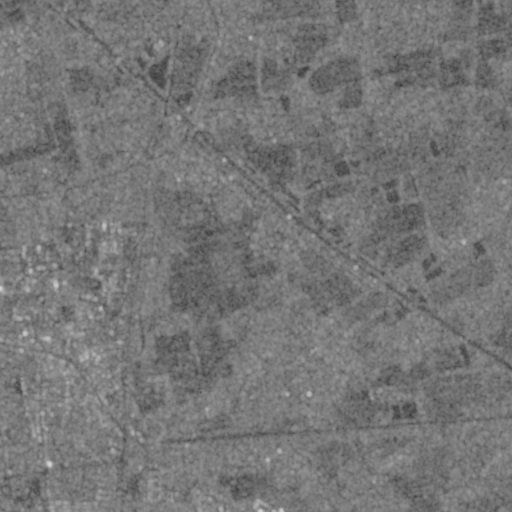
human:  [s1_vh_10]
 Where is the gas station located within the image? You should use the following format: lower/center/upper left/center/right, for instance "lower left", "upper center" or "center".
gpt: The gas station is located in the center left of the image.
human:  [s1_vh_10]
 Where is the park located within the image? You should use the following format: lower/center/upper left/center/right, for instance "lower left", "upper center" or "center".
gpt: The park is located in the lower left of the image.
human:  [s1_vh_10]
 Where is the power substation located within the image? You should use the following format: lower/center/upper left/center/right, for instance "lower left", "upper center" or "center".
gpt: The power substation is located in the lower left of the image.
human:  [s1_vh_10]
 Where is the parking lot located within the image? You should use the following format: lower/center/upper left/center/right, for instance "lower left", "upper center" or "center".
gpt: There is no parking lot in the image.

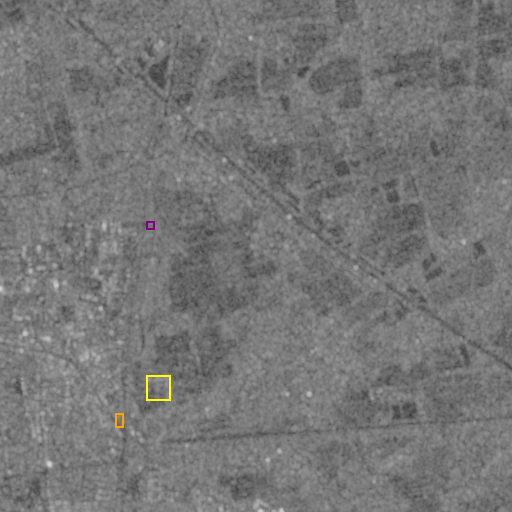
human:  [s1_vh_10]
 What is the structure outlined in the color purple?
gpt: The structure outlined in purple is a gas station.
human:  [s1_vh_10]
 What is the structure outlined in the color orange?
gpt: The structure outlined in orange is a park.
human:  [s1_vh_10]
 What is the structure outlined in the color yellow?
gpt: The structure outlined in yellow is a power substation.
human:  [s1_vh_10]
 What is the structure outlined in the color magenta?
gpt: There is no magenta outline.